Question: I am creating an interface that allows the user to manage (among other things) the Windows Firewall. The GUI that comes with Windows looks like this

My GUI is written in Java and uses <URL> to read the current settings and to save changes.
Some of the items are single records in the firewall. The "Windows Remote Management" item however, is one of the "grouped" items. This is a combination of multiple items. Here is one of those items in the combination.
'''
Rule Name: Windows Remote Management - Compatibility
Mode (HTTP-In)
----------------------------------------------------------------------
Enabled: No
Direction: In
Profiles: Private,Public
Grouping: Windows Remote Management
LocalIP: Any
RemoteIP: LocalSubnet
Protocol: TCP
LocalPort: 80
RemotePort: Any
Edge traversal: No
Action: Allow
'''
In this case the whole group is disabled, but it can be enabled for the type public or private or both. (not to mention domain)
When you enable this group using the Windows GUI, if you only enable one of the types, it has to duplicate all the items in the group. One copy for disabled type, one for the enabled type.
The problem arises when I try to create the second copy. The <URL> which is not what I want.
How can I create this second copy? Any ideas on how to do it with Java or the command line? I found that a netsh export creates a byte file. It looks like it is a registry byte file. Is there a way to edit the firewall using 'reg query'? Where would firewall settings be stored int the registry? I am hoping to avoid writing my own '.exe'.
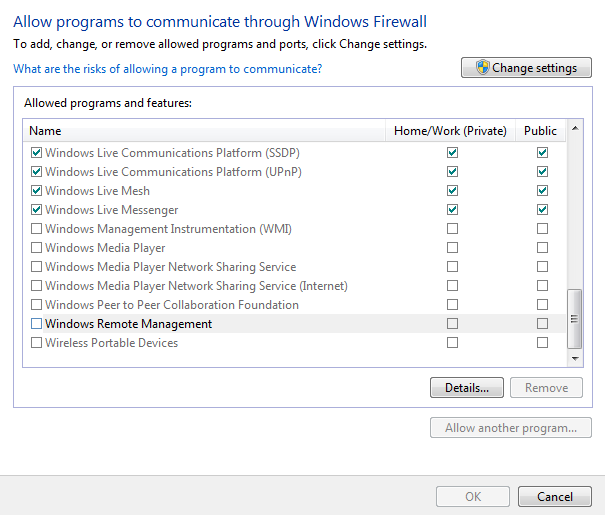
Answer: The place in the registry where Windows Firewall rules are stored is:
'HKEY_LOCAL_MACHINE\SYSTEM\CurrentControlSet\Services\SharedAccess\Parameters\FirewallPolicy\FirewallRules'
The data in this registry key has the same variables that are editable through 'netsh advfirewall firewall'. Most of the actual names and descriptions are references that look like this '@FirewallAPI.dll,-31293'. Firewall entries do not have a unique ID and are identified by their name. Because of this and because I was not able to find out what the reference was pointing to I deleted the Firewall entries using 'netsh advfirewall firewall' and adding them back using 'reg query'.